Question: I'm reading this line in Linux. However, when I'm echoing this in the browser, nothing shows up. Is there something wrong with how I used the echo line?
'''
// relevant code snippets
$mypic = $_FILES['upload']['name'];
$temp = $_FILES['upload']['tmp_name'];
$type = $_FILES['upload']['type'];
/*$finfo=finfo_open(FILEINFO_MIME_TYPE);
$type=finfo_file($finfo,$temp);
finfo_close($finfo);*/
echo "<pre>"; print_r($_FILES);
echo $mypic."<br />";
echo $type."<br />";
echo $_FILES['upload']['error']."<br />";
echo var_dump($type)."<br />";
'''
If you suspect something is wrong with how I'm handling file inputs in another file, I've included that php file in <URL>.
'''
<form ENCTYPE="multipart/form-data" method="post" action="insert.php">
Name: <input type="text" name="name" maxlength="15" /><br />
Email: <input type="text" name="email" maxlength="30" /><br />
Password: <input type="password" name="password" maxlength="15" /><br />
Confirm Password: <input type="password" name="cpassword" maxlength="15" /><br />
<input type="hidden" name="MAX_FILE_SIZE" value="10000">
Choose your picture: <input type="file" name="upload"><p>
<input type="submit" name="submit" value="Register" /><br />
<p>
<center><h3><?php include("links.php"); ?></h3></center>
</form>
'''
Here is the printout that I'm seeing:
> Array (
[upload] => Array
(
[name] => protest.jpg
[type] =>
[tmp_name] =>
[error] => 2
[size] => 0
)) protest.jpg2 string(0) ""
------------------Update as of 9:40 p.m. May 5, 2012-------------------------
I tried an icon and found no problems other than permissions settings (I think I can solve this on my own for the time being). However, I'm still stuck on setting the file size. I followed Peter Stuart's instructions and got the following printout:

Apparently, the file size limits in these two settings are more than enough to handle the original images I had (which are under 200 kb). I don't know what more I can do in this case.
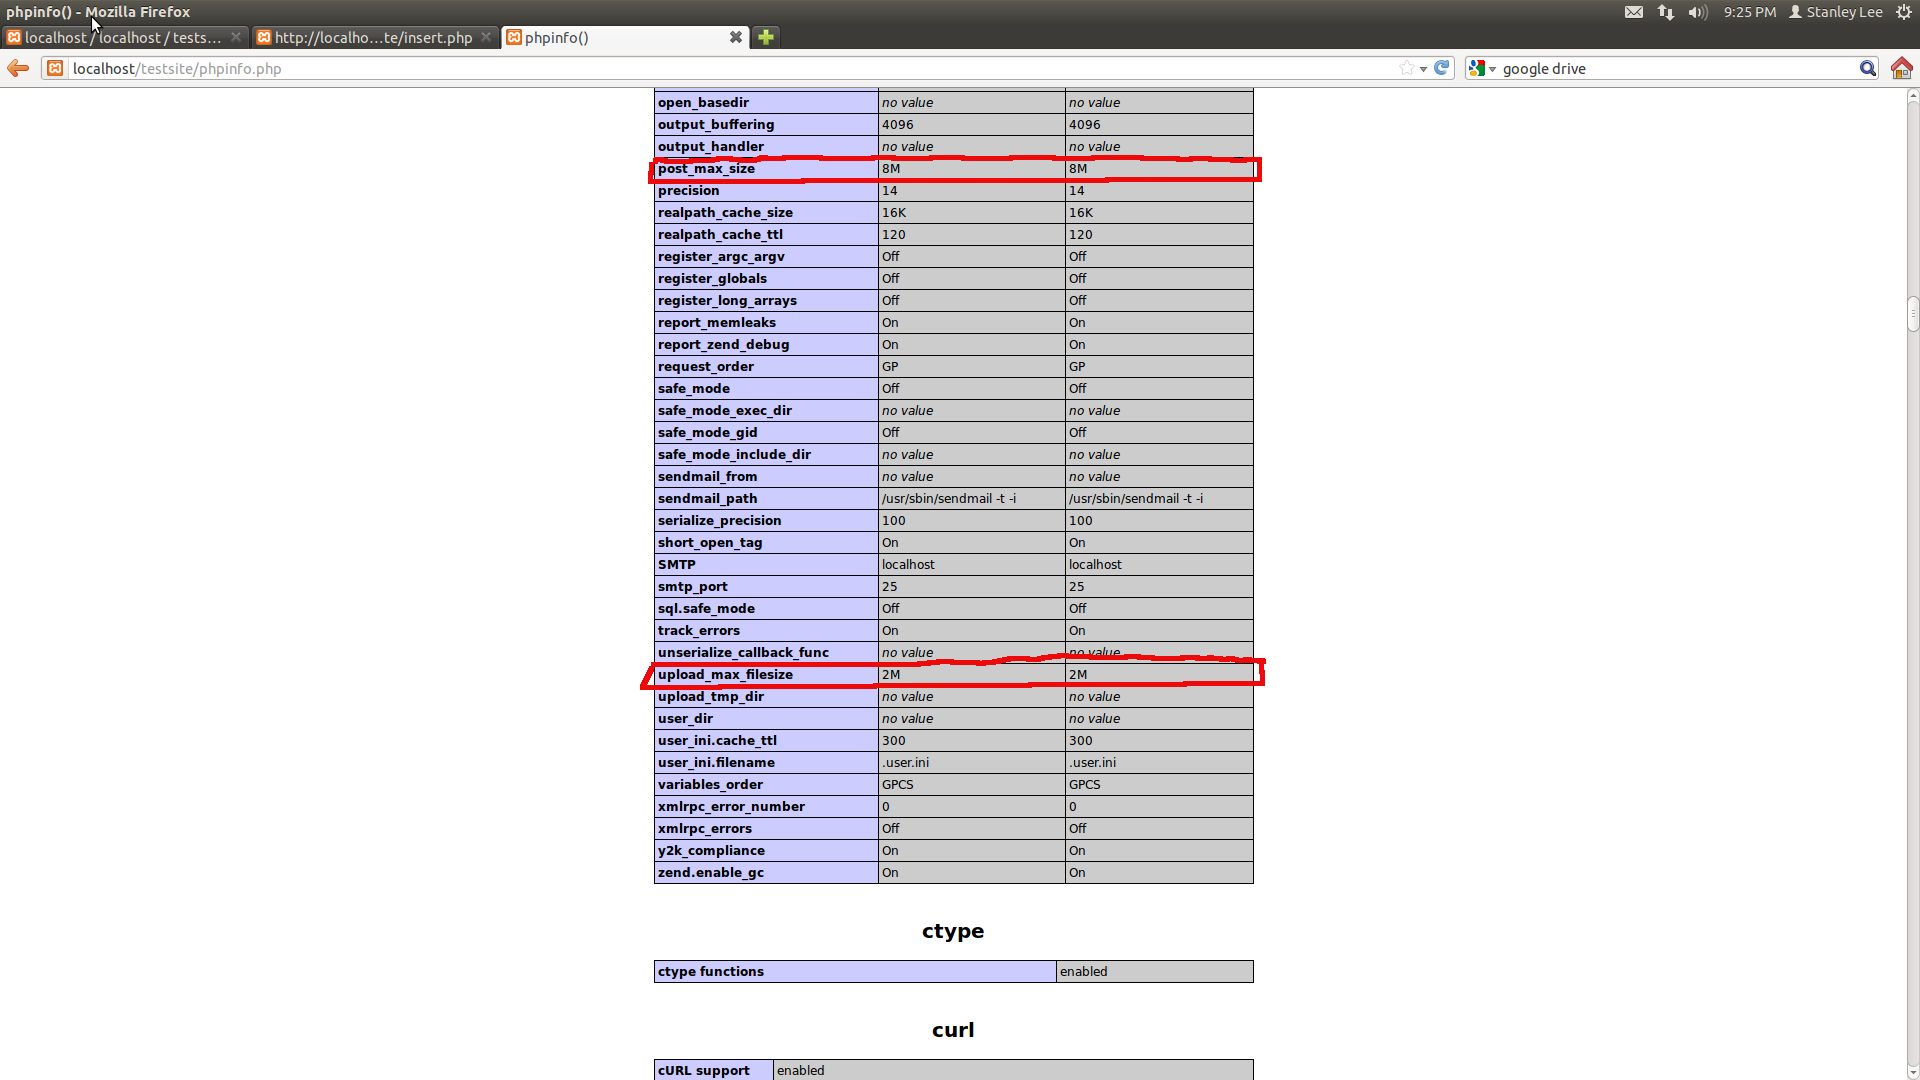
Answer: The file type is empty for the same reason that the filesize is 0 and the error is 2.
From <URL>:
> UPLOAD_ERR_FORM_SIZE Value: 2; The uploaded file exceeds the
MAX_FILE_SIZE directive that was specified in the HTML form.
You have your max size set to '10000', which is in bytes, so that's roughly 10Kb. If it's a photo taken on any modern digital cam (over 4mgpx) it will probably need to be at least ten times that size. Just leave out the max size for now until you get a rough average of the image size people are submitting. PHP has a max upload size of its own to avoid tying up the line for too long.
To avoid issues like this in the future (not knowing if the file upload was successul), you probably want to wrap your code in something like:
'''
$upload_error[0] = "AOK";
$upload_error[1] = "Server says: File too big!";
$upload_error[2] = "Browser says: File too big!";
$upload_error[3] = "File upload didn't finish.";
$upload_error[4] = "Ummm.... You forgot the file.";
$upload_error[6] = "Oops. Webmaster needs to fix something.";
$upload_error[7] = "Server says: I'm stuffed. Email webmaster.";
$upload_error[8] = "Server says: Not gonna do it. Webmaster needs to fix something.";
if($_FILES['upload']['error'] == 0) {
//do your thing and move it to the database.
} else {
$error_num = $_FILES['upload']['error'];
echo $upload_error[$error_num];
}
'''